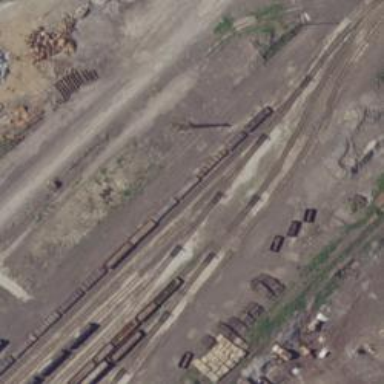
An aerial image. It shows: Railway spur service.